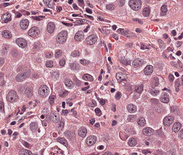
Tumor epithelial tissue: yes
Tumor-associated stroma tissue: yes
Normal tissue: no